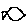
Label: fish